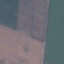
Label: AnnualCrop